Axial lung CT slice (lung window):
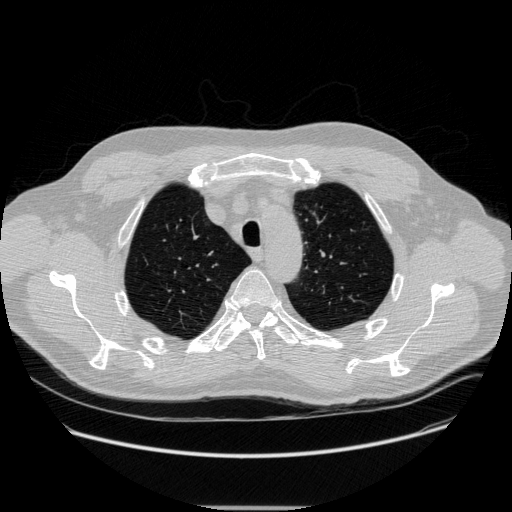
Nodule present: no